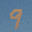
Label: 9